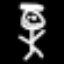
Label: angel